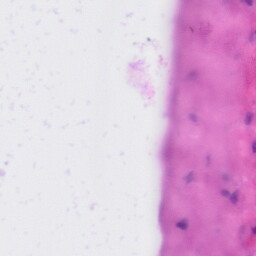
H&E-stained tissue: Liver